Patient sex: M
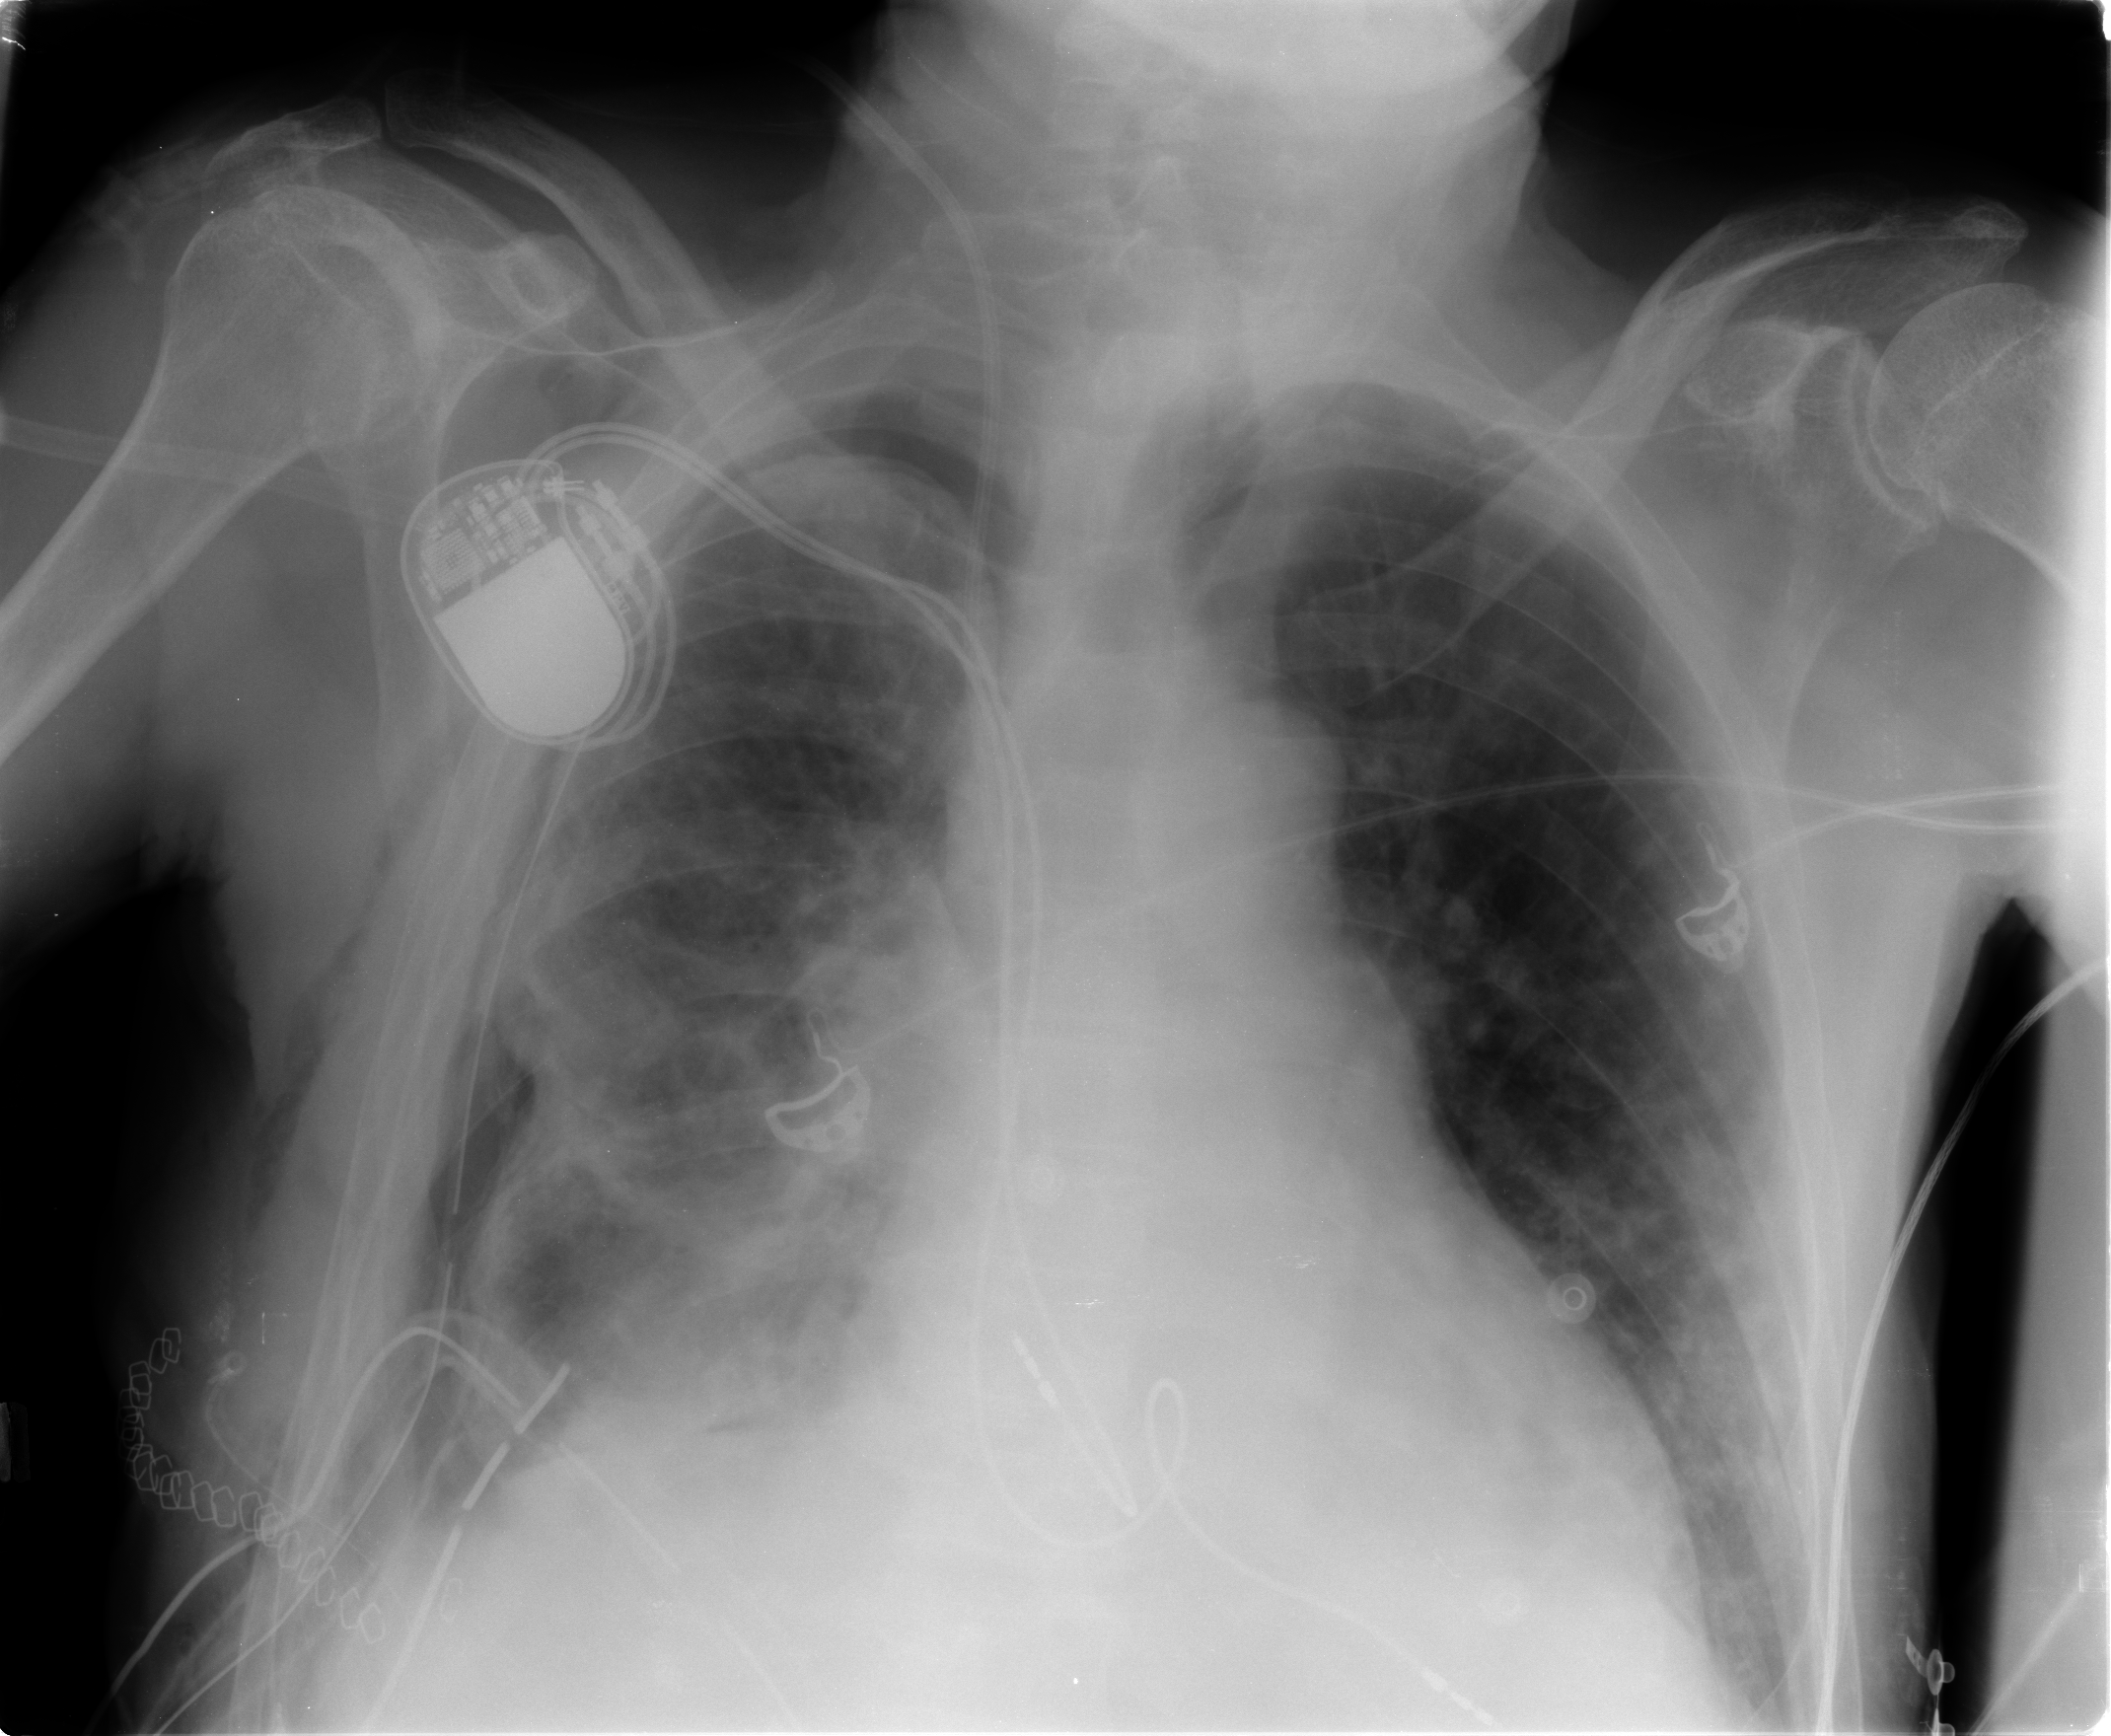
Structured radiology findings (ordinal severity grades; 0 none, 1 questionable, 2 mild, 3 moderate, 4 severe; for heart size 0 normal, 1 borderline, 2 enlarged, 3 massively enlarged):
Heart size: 1
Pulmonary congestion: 0
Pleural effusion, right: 2
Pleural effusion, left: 0
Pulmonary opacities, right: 2
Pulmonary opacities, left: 0
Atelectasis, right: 2
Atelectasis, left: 0